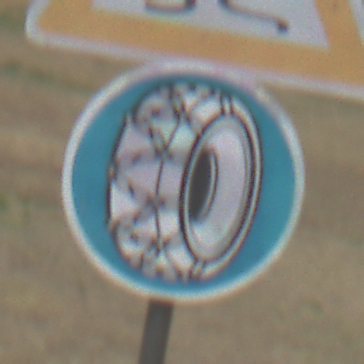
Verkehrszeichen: SchneekettenVorgeschrieben
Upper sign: SchleuderOderRutschgefahr
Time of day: Midday
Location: Outdoor (Nature)
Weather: Clear
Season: NotSpecified
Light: Natural